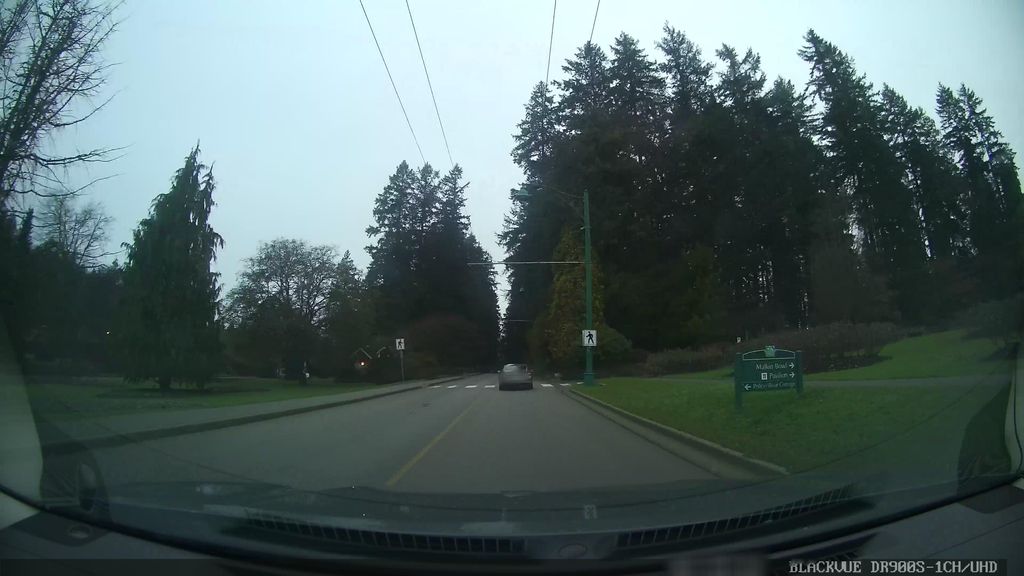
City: vancouver